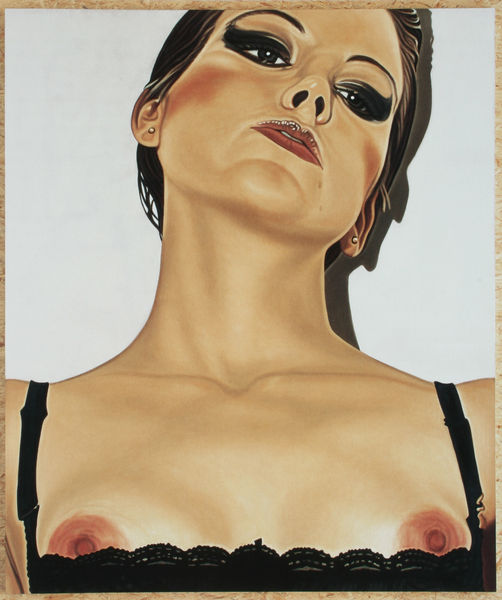
Titel: Artist
Künstler: Richard Phillips
Standort: Essen
Institution: Olbricht Collection
Schlagwörter: dunkel, gemälde, kopf, nackt, weiß, mädchen, braun, brust, bunt, busen, frau, frisur, haar, hell, nase, ohrring, schmuck, schwarz, dame, rose, rot, jung, augen, gesicht, spitze, hals, öl, schlank, auge, haare, ohrringe, prostituierte, augenbrauen, brünett, dekollete, kinn, lippe, lippen, rosa, rouge, schminke, schulter, schultern, brüste, wangen, lasziv, haltung, farben, farbe, brauen, glanz, wange, ölfarbe, ölfarben, augenbraue, brustwarze, brustwarzen, erotik, erotisch, lippenstift, dünn, entblößt, geschminkt, make up, wimpern, knochen, sex, braue, kleidchen, untersicht, entblöst, träger, titten, lidschatten, wimper, büstenhalter, aufreizends, fotographische malerei, kajal, kurtisane, make, ohrstecker, porno, pornografie, sexualität